Question: I tried to bind two sets of buffers to GPU.
Each buffer set contains one index_buffer and one vertices buffer.
And use ID3D11Device::DrawIndexed Function to Render the vertices.
I thought that to decide what polygon to render just simply call the ID3D11DeviceContext::IASetPrimitiveTopology function real-timely.
But it seems won't work.

There would be only one single line rendered.
How can I render both the triangle and the line in same frame ?
My code is based on dxsdk tutorials03 in" dx11 area".The code is as follows.I simply add a ray render class to render a line .
'''
#pragma once
//RayRenderClass.h
#include<D3D11.h>
#include<D3DX11.h>
#include<D3DX10math.h>
struct PointClass
{
float _XYZ[3];
};
struct VertexClass
{
PointClass pts;
float nor[3];
float tex[3];
};
class RayRenderClass
{
public:
RayRenderClass();
~RayRenderClass();
HRESULT Initialize(ID3D11Device* device, ID3D11DeviceContext* context);
HRESULT Shutdown();
HRESULT Render(ID3D11Device* device, ID3D11DeviceContext* context);
HRESULT UpdateStartPosition(D3DXVECTOR3 st);
HRESULT UpdateEndPosition(D3DXVECTOR3 ed);
D3DXVECTOR3 GetStartPosition();
D3DXVECTOR3 GetEndPosition();
private:
ULONG indices[2];
VertexClass pts[2];
ID3D11Buffer* m_indexBuffer;
ID3D11Buffer* m_vertices;
};
#include "RayRenderClass.h"
//RayRenderClass.cpp
#define SAFE_RELEASE(x) if((x)){(x)->Release(); x= nullptr;}
RayRenderClass::RayRenderClass()
{
ZeroMemory(pts, sizeof(pts));
//start point
pts[0].pts._XYZ[0] = 0.0f;
pts[0].pts._XYZ[1] = 0.0f;
pts[0].pts._XYZ[2] = 0.0f;
//end point
pts[1].pts._XYZ[0] = 1.0f;
pts[1].pts._XYZ[1] = 0.0f;
pts[1].pts._XYZ[2] = 0.0f;
}
RayRenderClass::~RayRenderClass()
{
}
HRESULT RayRenderClass::Initialize(ID3D11Device* device, ID3D11DeviceContext* context)
{
HRESULT hr = E_FAIL;
D3D11_BUFFER_DESC verticesDesc;
D3D11_BUFFER_DESC indexDesc;
D3D11_SUBRESOURCE_DATA verticesData;
D3D11_SUBRESOURCE_DATA indexData;
ZeroMemory(&verticesDesc, sizeof(verticesDesc));
verticesDesc.Usage = D3D11_USAGE_DYNAMIC;
verticesDesc.ByteWidth = sizeof(VertexClass)* 2;
verticesDesc.CPUAccessFlags = D3D11_CPU_ACCESS_WRITE;
verticesDesc.BindFlags = D3D11_BIND_VERTEX_BUFFER;
ZeroMemory(&verticesData, sizeof(verticesData));
verticesData.pSysMem = &pts[0].pts._XYZ[0];
hr = device->CreateBuffer(&verticesDesc, &verticesData, &m_vertices);
if (FAILED(hr))
return hr;
ZeroMemory(&indexDesc, sizeof(indexDesc));
indexDesc.Usage = D3D11_USAGE_DEFAULT;
indexDesc.ByteWidth = sizeof(ULONG)* 2;
indexDesc.BindFlags = D3D11_BIND_INDEX_BUFFER;
ZeroMemory(&indexData, sizeof(indexData));
indexData.pSysMem = indices;
indexData.SysMemPitch = 0;
indexData.SysMemSlicePitch = 0;
hr = device->CreateBuffer(&indexDesc, &indexData, &m_indexBuffer);
if (FAILED(hr))
{
return hr;
}
return S_OK;
}
HRESULT RayRenderClass::Shutdown()
{
SAFE_RELEASE(m_vertices);
SAFE_RELEASE(m_indexBuffer);
return S_OK;
}
HRESULT RayRenderClass::UpdateStartPosition(D3DXVECTOR3 st)
{
HRESULT hr = E_FAIL;
pts[0].pts._XYZ[0] = st.x;
pts[0].pts._XYZ[1] = st.y;
pts[0].pts._XYZ[2] = st.z;
return hr;
}
HRESULT RayRenderClass::UpdateEndPosition(D3DXVECTOR3 ed)
{
HRESULT hr = E_FAIL;
pts[1].pts._XYZ[0] = ed.x;
pts[1].pts._XYZ[1] = ed.y;
pts[1].pts._XYZ[2] = ed.z;
return hr;
}
D3DXVECTOR3 RayRenderClass::GetStartPosition()
{
D3DXVECTOR3 ret = { pts[0].pts._XYZ };
return ret;
}
D3DXVECTOR3 RayRenderClass::GetEndPosition()
{
D3DXVECTOR3 ret = { pts[1].pts._XYZ };
return ret;
}
HRESULT RayRenderClass::Render(ID3D11Device* device, ID3D11DeviceContext* context)
{
HRESULT hr = E_FAIL;
D3D11_MAPPED_SUBRESOURCE mappedResource;
VertexClass* verticesPtr;
UINT stride = sizeof(VertexClass);
UINT offset = 0;
hr = context->Map(m_vertices, 0, D3D11_MAP_WRITE_DISCARD, 0, &mappedResource);
if (FAILED(hr))
return hr;
verticesPtr = (VertexClass*)mappedResource.pData;
memcpy(verticesPtr, (void*)pts, (sizeof(VertexClass)* 2));
context->Unmap(m_vertices, 0);
context->IASetVertexBuffers(0, 1, &m_vertices, &stride, &offset);
context->IASetIndexBuffer(m_indexBuffer, DXGI_FORMAT_R32_UINT, 0);
//D3D11_PRIMITIVE_TOPOLOGY_TRIANGLELIST
context->IASetPrimitiveTopology(D3D11_PRIMITIVE_TOPOLOGY_LINELIST);
context->DrawIndexed(2, 0, 0);
return hr;
}
//--------------------------------------------------------------------------------------
// File: Tutorial03.cpp
//
// This application displays a triangle using Direct3D 11
//
// Copyright (c) Microsoft Corporation. All rights reserved.
//--------------------------------------------------------------------------------------
#include <windows.h>
#include <d3d11.h>
#include <d3dx11.h>
#include <d3dcompiler.h>
#include <xnamath.h>
#include "resource.h"
#include "RayRenderClass.h"
//--------------------------------------------------------------------------------------
// Structures
//--------------------------------------------------------------------------------------
struct SimpleVertex
{
XMFLOAT3 Pos;
};
//--------------------------------------------------------------------------------------
// Global Variables
//--------------------------------------------------------------------------------------
HINSTANCE g_hInst = NULL;
HWND g_hWnd = NULL;
D3D_DRIVER_TYPE g_driverType = D3D_DRIVER_TYPE_NULL;
D3D_FEATURE_LEVEL g_featureLevel = D3D_FEATURE_LEVEL_11_0;
ID3D11Device* g_pd3dDevice = NULL;
ID3D11DeviceContext* g_pImmediateContext = NULL;
IDXGISwapChain* g_pSwapChain = NULL;
ID3D11RenderTargetView* g_pRenderTargetView = NULL;
ID3D11VertexShader* g_pVertexShader = NULL;
ID3D11PixelShader* g_pPixelShader = NULL;
ID3D11InputLayout* g_pVertexLayout = NULL;
ID3D11Buffer* g_pVertexBuffer = NULL;
ID3D11Buffer* g_index = NULL;
RayRenderClass m_ray;
//--------------------------------------------------------------------------------------
// Forward declarations
//--------------------------------------------------------------------------------------
HRESULT InitWindow( HINSTANCE hInstance, int nCmdShow );
HRESULT InitDevice();
void CleanupDevice();
LRESULT CALLBACK WndProc( HWND, UINT, WPARAM, LPARAM );
void Render();
//--------------------------------------------------------------------------------------
// Entry point to the program. Initializes everything and goes into a message processing
// loop. Idle time is used to render the scene.
//--------------------------------------------------------------------------------------
int WINAPI wWinMain( HINSTANCE hInstance, HINSTANCE hPrevInstance, LPWSTR lpCmdLine, int nCmdShow )
{
UNREFERENCED_PARAMETER( hPrevInstance );
UNREFERENCED_PARAMETER( lpCmdLine );
if( FAILED( InitWindow( hInstance, nCmdShow ) ) )
return 0;
if( FAILED( InitDevice() ) )
{
CleanupDevice();
return 0;
}
// Main message loop
MSG msg = {0};
while( WM_QUIT != msg.message )
{
if( PeekMessage( &msg, NULL, 0, 0, PM_REMOVE ) )
{
TranslateMessage( &msg );
DispatchMessage( &msg );
}
else
{
Render();
}
}
CleanupDevice();
return ( int )msg.wParam;
}
//--------------------------------------------------------------------------------------
// Register class and create window
//--------------------------------------------------------------------------------------
HRESULT InitWindow( HINSTANCE hInstance, int nCmdShow )
{
// Register class
WNDCLASSEX wcex;
wcex.cbSize = sizeof( WNDCLASSEX );
wcex.style = CS_HREDRAW | CS_VREDRAW;
wcex.lpfnWndProc = WndProc;
wcex.cbClsExtra = 0;
wcex.cbWndExtra = 0;
wcex.hInstance = hInstance;
wcex.hIcon = LoadIcon( hInstance, ( LPCTSTR )IDI_TUTORIAL1 );
wcex.hCursor = LoadCursor( NULL, IDC_ARROW );
wcex.hbrBackground = ( HBRUSH )( COLOR_WINDOW + 1 );
wcex.lpszMenuName = NULL;
wcex.lpszClassName = L"TutorialWindowClass";
wcex.hIconSm = LoadIcon( wcex.hInstance, ( LPCTSTR )IDI_TUTORIAL1 );
if( !RegisterClassEx( &wcex ) )
return E_FAIL;
// Create window
g_hInst = hInstance;
RECT rc = { 0, 0, 640, 480 };
AdjustWindowRect( &rc, WS_OVERLAPPEDWINDOW, FALSE );
g_hWnd = CreateWindow( L"TutorialWindowClass", L"Direct3D 11 Tutorial 3: Shaders",
WS_OVERLAPPEDWINDOW,
CW_USEDEFAULT, CW_USEDEFAULT, rc.right - rc.left, rc.bottom - rc.top, NULL, NULL, hInstance,
NULL );
if( !g_hWnd )
return E_FAIL;
ShowWindow( g_hWnd, nCmdShow );
return S_OK;
}
//--------------------------------------------------------------------------------------
// Helper for compiling shaders with D3DX11
//--------------------------------------------------------------------------------------
HRESULT CompileShaderFromFile( WCHAR* szFileName, LPCSTR szEntryPoint, LPCSTR szShaderModel, ID3DBlob** ppBlobOut )
{
HRESULT hr = S_OK;
DWORD dwShaderFlags = D3DCOMPILE_ENABLE_STRICTNESS;
#if defined( DEBUG ) || defined( _DEBUG )
// Set the D3DCOMPILE_DEBUG flag to embed debug information in the shaders.
// Setting this flag improves the shader debugging experience, but still allows
// the shaders to be optimized and to run exactly the way they will run in
// the release configuration of this program.
dwShaderFlags |= D3DCOMPILE_DEBUG;
#endif
ID3DBlob* pErrorBlob;
hr = D3DX11CompileFromFile( szFileName, NULL, NULL, szEntryPoint, szShaderModel,
dwShaderFlags, 0, NULL, ppBlobOut, &pErrorBlob, NULL );
if( FAILED(hr) )
{
if( pErrorBlob != NULL )
OutputDebugStringA( (char*)pErrorBlob->GetBufferPointer() );
if( pErrorBlob ) pErrorBlob->Release();
return hr;
}
if( pErrorBlob ) pErrorBlob->Release();
return S_OK;
}
//--------------------------------------------------------------------------------------
// Create Direct3D device and swap chain
//--------------------------------------------------------------------------------------
HRESULT InitDevice()
{
HRESULT hr = S_OK;
RECT rc;
GetClientRect( g_hWnd, &rc );
UINT width = rc.right - rc.left;
UINT height = rc.bottom - rc.top;
UINT createDeviceFlags = 0;
#ifdef _DEBUG
createDeviceFlags |= D3D11_CREATE_DEVICE_DEBUG;
#endif
D3D_DRIVER_TYPE driverTypes[] =
{
D3D_DRIVER_TYPE_HARDWARE,
D3D_DRIVER_TYPE_WARP,
D3D_DRIVER_TYPE_REFERENCE,
};
UINT numDriverTypes = ARRAYSIZE( driverTypes );
D3D_FEATURE_LEVEL featureLevels[] =
{
D3D_FEATURE_LEVEL_11_0,
D3D_FEATURE_LEVEL_10_1,
D3D_FEATURE_LEVEL_10_0,
};
UINT numFeatureLevels = ARRAYSIZE( featureLevels );
DXGI_SWAP_CHAIN_DESC sd;
ZeroMemory( &sd, sizeof( sd ) );
sd.BufferCount = 1;
sd.BufferDesc.Width = width;
sd.BufferDesc.Height = height;
sd.BufferDesc.Format = DXGI_FORMAT_R8G8B8A8_UNORM;
sd.BufferDesc.RefreshRate.Numerator = 60;
sd.BufferDesc.RefreshRate.Denominator = 1;
sd.BufferUsage = DXGI_USAGE_RENDER_TARGET_OUTPUT;
sd.OutputWindow = g_hWnd;
sd.SampleDesc.Count = 1;
sd.SampleDesc.Quality = 0;
sd.Windowed = TRUE;
for( UINT driverTypeIndex = 0; driverTypeIndex < numDriverTypes; driverTypeIndex++ )
{
g_driverType = driverTypes[driverTypeIndex];
hr = D3D11CreateDeviceAndSwapChain( NULL, g_driverType, NULL, createDeviceFlags, featureLevels, numFeatureLevels,
D3D11_SDK_VERSION, &sd, &g_pSwapChain, &g_pd3dDevice, &g_featureLevel, &g_pImmediateContext );
if( SUCCEEDED( hr ) )
break;
}
if( FAILED( hr ) )
return hr;
// Create a render target view
ID3D11Texture2D* pBackBuffer = NULL;
hr = g_pSwapChain->GetBuffer( 0, __uuidof( ID3D11Texture2D ), ( LPVOID* )&pBackBuffer );
if( FAILED( hr ) )
return hr;
hr = g_pd3dDevice->CreateRenderTargetView( pBackBuffer, NULL, &g_pRenderTargetView );
pBackBuffer->Release();
if( FAILED( hr ) )
return hr;
g_pImmediateContext->OMSetRenderTargets( 1, &g_pRenderTargetView, NULL );
// Setup the viewport
D3D11_VIEWPORT vp;
vp.Width = (FLOAT)width;
vp.Height = (FLOAT)height;
vp.MinDepth = 0.0f;
vp.MaxDepth = 1.0f;
vp.TopLeftX = 0;
vp.TopLeftY = 0;
g_pImmediateContext->RSSetViewports( 1, &vp );
// Compile the vertex shader
ID3DBlob* pVSBlob = NULL;
hr = CompileShaderFromFile( L"Tutorial03.fx", "VS", "vs_4_0", &pVSBlob );
if( FAILED( hr ) )
{
MessageBox( NULL,
L"The FX file cannot be compiled. Please run this executable from the directory that contains the FX file.", L"Error", MB_OK );
return hr;
}
// Create the vertex shader
hr = g_pd3dDevice->CreateVertexShader( pVSBlob->GetBufferPointer(), pVSBlob->GetBufferSize(), NULL, &g_pVertexShader );
if( FAILED( hr ) )
{
pVSBlob->Release();
return hr;
}
// Define the input layout
D3D11_INPUT_ELEMENT_DESC layout[] =
{
{ "POSITION", 0, DXGI_FORMAT_R32G32B32_FLOAT, 0, 0, D3D11_INPUT_PER_VERTEX_DATA, 0 },
};
UINT numElements = ARRAYSIZE( layout );
// Create the input layout
hr = g_pd3dDevice->CreateInputLayout( layout, numElements, pVSBlob->GetBufferPointer(),
pVSBlob->GetBufferSize(), &g_pVertexLayout );
pVSBlob->Release();
if( FAILED( hr ) )
return hr;
// Set the input layout
g_pImmediateContext->IASetInputLayout( g_pVertexLayout );
// Compile the pixel shader
ID3DBlob* pPSBlob = NULL;
hr = CompileShaderFromFile( L"Tutorial03.fx", "PS", "ps_4_0", &pPSBlob );
if( FAILED( hr ) )
{
MessageBox( NULL,
L"The FX file cannot be compiled. Please run this executable from the directory that contains the FX file.", L"Error", MB_OK );
return hr;
}
// Create the pixel shader
hr = g_pd3dDevice->CreatePixelShader( pPSBlob->GetBufferPointer(), pPSBlob->GetBufferSize(), NULL, &g_pPixelShader );
pPSBlob->Release();
if( FAILED( hr ) )
return hr;
// Create vertex buffer
SimpleVertex vertices[] =
{
XMFLOAT3( 0.0f, 0.5f, 0.5f ),
XMFLOAT3( 0.5f, -0.5f, 0.5f ),
XMFLOAT3( -0.5f, -0.5f, 0.5f ),
};
D3D11_BUFFER_DESC bd;
ZeroMemory( &bd, sizeof(bd) );
bd.Usage = D3D11_USAGE_DEFAULT;
bd.ByteWidth = sizeof( SimpleVertex ) * 3;
bd.BindFlags = D3D11_BIND_VERTEX_BUFFER;
bd.CPUAccessFlags = 0;
D3D11_SUBRESOURCE_DATA InitData;
ZeroMemory( &InitData, sizeof(InitData) );
InitData.pSysMem = vertices;
hr = g_pd3dDevice->CreateBuffer( &bd, &InitData, &g_pVertexBuffer );
if( FAILED( hr ) )
return hr;
// Set vertex buffer
UINT stride = sizeof( SimpleVertex );
UINT offset = 0;
D3D11_BUFFER_DESC indexDesc;
D3D11_SUBRESOURCE_DATA indexData;
g_pImmediateContext->IASetVertexBuffers( 0, 1, &g_pVertexBuffer, &stride, &offset );
// Set primitive topology
g_pImmediateContext->IASetPrimitiveTopology( D3D11_PRIMITIVE_TOPOLOGY_TRIANGLELIST );
UINT indices[] = {0,1,2};
ZeroMemory(&indexDesc, sizeof(indexDesc));
indexDesc.Usage = D3D11_USAGE_DEFAULT;
indexDesc.ByteWidth = sizeof(ULONG)* 3;
indexDesc.BindFlags = D3D11_BIND_INDEX_BUFFER;
ZeroMemory(&indexData, sizeof(indexData));
indexData.pSysMem = indices;
indexData.SysMemPitch = 0;
indexData.SysMemSlicePitch = 0;
hr = g_pd3dDevice->CreateBuffer(&indexDesc, &indexData, &g_index);
if (FAILED(hr))
{
return hr;
}
m_ray.Initialize(g_pd3dDevice, g_pImmediateContext);
return S_OK;
}
//--------------------------------------------------------------------------------------
// Clean up the objects we've created
//--------------------------------------------------------------------------------------
void CleanupDevice()
{
if( g_pImmediateContext ) g_pImmediateContext->ClearState();
if( g_pVertexBuffer ) g_pVertexBuffer->Release();
if( g_pVertexLayout ) g_pVertexLayout->Release();
if( g_pVertexShader ) g_pVertexShader->Release();
if( g_pPixelShader ) g_pPixelShader->Release();
if( g_pRenderTargetView ) g_pRenderTargetView->Release();
if( g_pSwapChain ) g_pSwapChain->Release();
if( g_pImmediateContext ) g_pImmediateContext->Release();
if( g_pd3dDevice ) g_pd3dDevice->Release();
}
//--------------------------------------------------------------------------------------
// Called every time the application receives a message
//--------------------------------------------------------------------------------------
LRESULT CALLBACK WndProc( HWND hWnd, UINT message, WPARAM wParam, LPARAM lParam )
{
PAINTSTRUCT ps;
HDC hdc;
switch( message )
{
case WM_PAINT:
hdc = BeginPaint( hWnd, &ps );
EndPaint( hWnd, &ps );
break;
case WM_DESTROY:
PostQuitMessage( 0 );
break;
default:
return DefWindowProc( hWnd, message, wParam, lParam );
}
return 0;
}
//--------------------------------------------------------------------------------------
// Render a frame
//--------------------------------------------------------------------------------------
void Render()
{
// Clear the back buffer
float ClearColor[4] = { 0.0f, 0.125f, 0.3f, 1.0f }; // red,green,blue,alpha
g_pImmediateContext->ClearRenderTargetView( g_pRenderTargetView, ClearColor );
g_pImmediateContext->IASetIndexBuffer(g_index, DXGI_FORMAT_R32_UINT, 0);
g_pImmediateContext->IASetPrimitiveTopology(D3D11_PRIMITIVE_TOPOLOGY_TRIANGLELIST);
// Render a triangle
g_pImmediateContext->VSSetShader( g_pVertexShader, NULL, 0 );
g_pImmediateContext->PSSetShader( g_pPixelShader, NULL, 0 );
g_pImmediateContext->DrawIndexed( 3, 0 ,0);
// Present the information rendered to the back buffer to the front buffer (the screen)
m_ray.Render(g_pd3dDevice, g_pImmediateContext);
g_pSwapChain->Present(0, 0);
}
'''
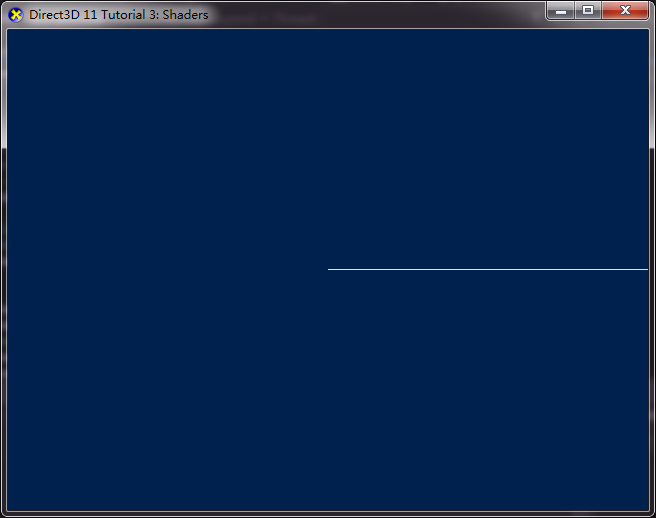
Answer: In your render method, you don't set the vertex buffer for your triangle (only on initialization), so by calling
'''
m_ray.Render(g_pd3dDevice, g_pImmediateContext);
'''
You permanently set the pipeline to use your line buffer instead.
Make sure that the following line is called within your render function, to properly assign your triangle before the draw:
'''
g_pImmediateContext->IASetVertexBuffers( 0, 1, &g_pVertexBuffer, &stride, &offset );
'''
For you ray, you should not even need an index buffer, you can get rid of it and use:
'''
g_pImmediateContext->Draw(2,0);
'''
For the same effect